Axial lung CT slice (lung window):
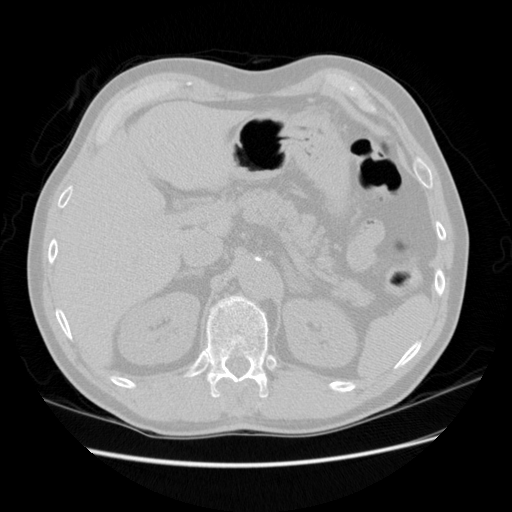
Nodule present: no